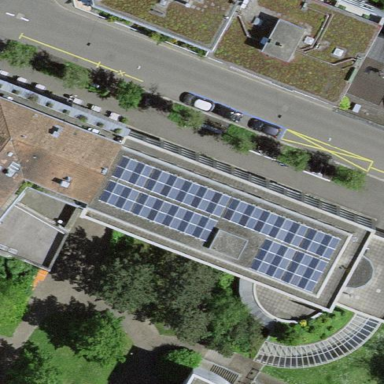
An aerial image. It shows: Office building.